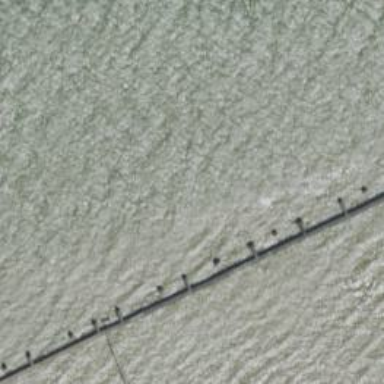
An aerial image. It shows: Man-made pier.